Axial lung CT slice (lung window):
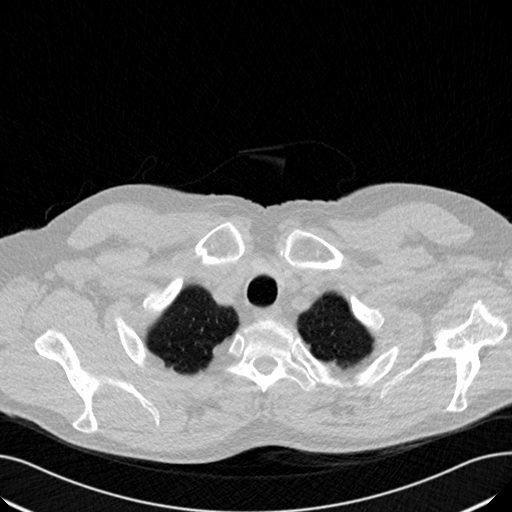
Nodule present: no